Aerial crown-view tile of a tropical tree (Barro Colorado Island, Panama), acquired 20250818:
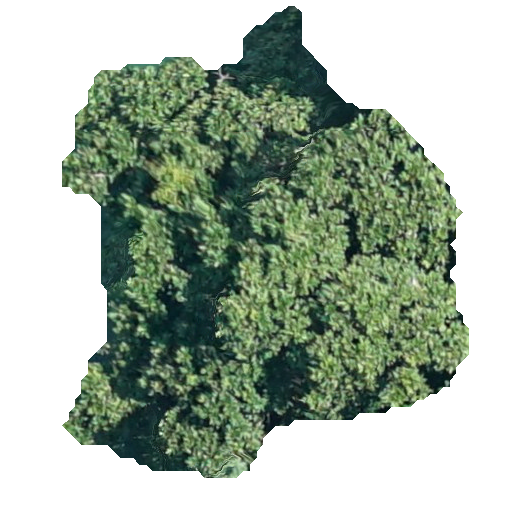
Species: Anacardium excelsum
GBIF accepted scientific name: Anacardium excelsum
Crown area: 186.989 m²